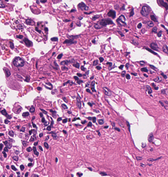
Tumor epithelial tissue: yes
Tumor-associated stroma tissue: yes
Normal tissue: no